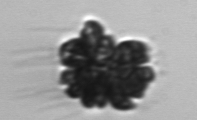
Label: Corymbellus